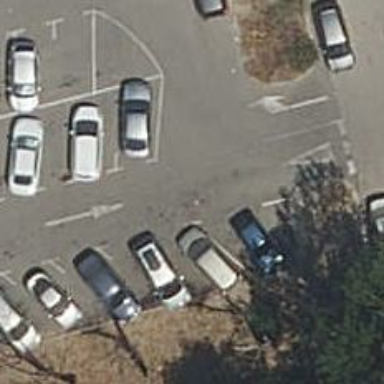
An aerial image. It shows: Road serving as parking aisle.